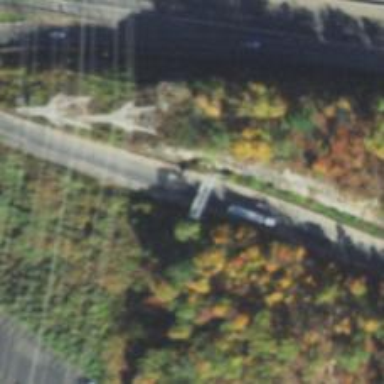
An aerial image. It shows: Asphalt motorway link.